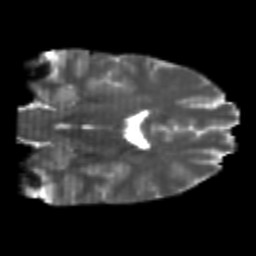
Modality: T2w
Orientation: coronal
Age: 21
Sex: male
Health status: healthy
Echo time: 0.074 s